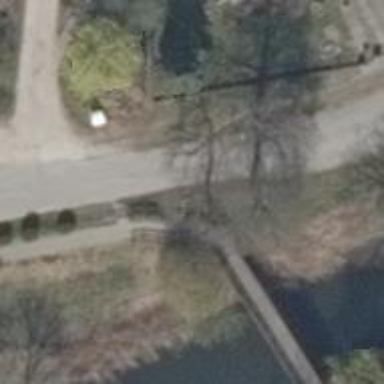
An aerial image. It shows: Footway bridge.